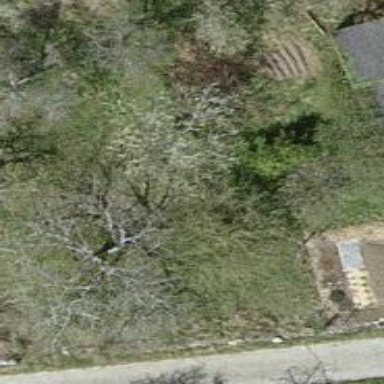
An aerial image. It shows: Single tag "natural: tree."